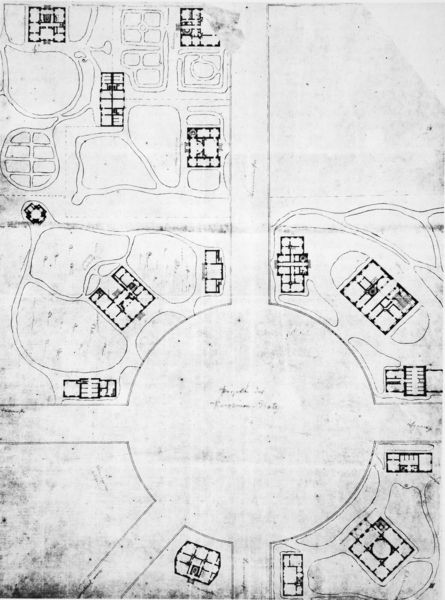
Titel: Grundrisse aller Bauten Fischers um den Karolinenplatz (Fischer-Atelier)
Standort: München
Institution: Stadtmuseum
Schlagwörter: wasser, weiß, fluss, see, stadt, teich, fenster, grau, schwarz, skizze, strasse, zeichnung, zimmer, anlage, dach, gebäude, haus, park, rasen, schloss, weg, wiese, architektur, felder, häuser, gewässer, kirche, wege, kreis, rund, garten, schrift, papier, ort, grafik, graphik, linien, platz, vogelperspektive, symmetrie, ring, aufsicht, oben, rechtecke, straßen, innenhof, rechteck, kohle, draufsicht, kreuzung, symmetrisch, schwarzweiss, text, beschriftung, bleistift, entwurf, kopie, villa, geometrisch, karte, gefängnis, zelle, chwarz, zentral, beete, siedlung, plan, zentrum, mittelpunkt, kreisförmig, bepflanzung, graus, geometrie, bau, labyrinth, anordnung, bauten, grundriss, aufriss, architekturzeichnung, profanbau, bauplan, architekt, parkplatz, rondell, rundgang, erweiterung, villen, stadtplan, stadtplanung, echtecke, planungen, radial, rundbauten, stadtarchitektur, sternförmig, tangenten, zentralistisch, straßenzüge, geäbude, gartenstadt, brschriftung, freistehend, runder platz